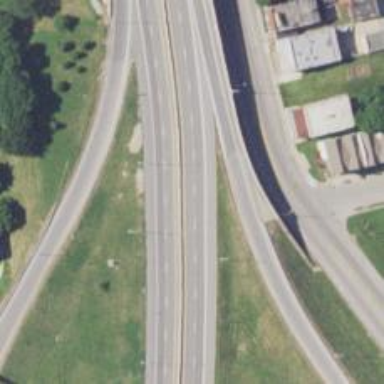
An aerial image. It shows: Expressway with asphalt surface and classified as primary highway.